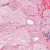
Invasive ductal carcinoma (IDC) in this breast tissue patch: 0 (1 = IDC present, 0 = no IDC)